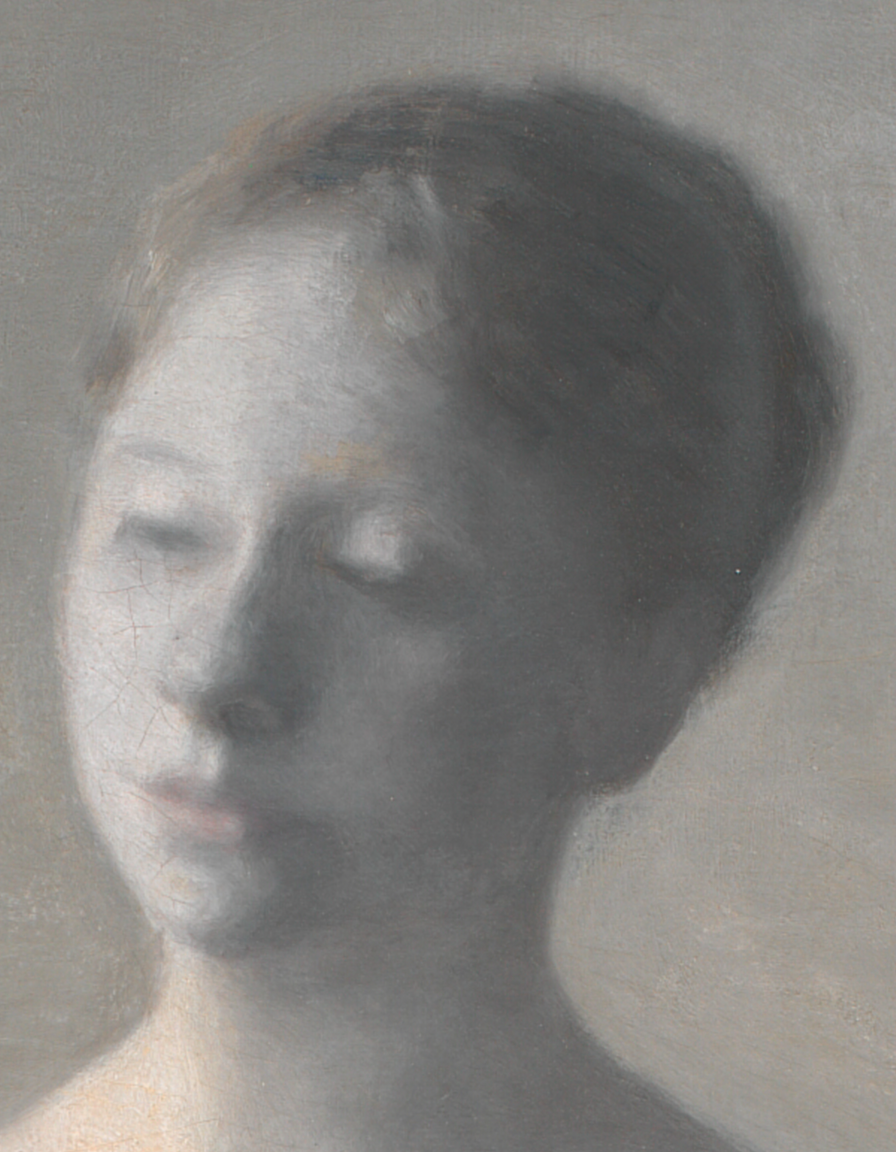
portrait painting, close up, soft diffused light, woman with short dark hair in three-quarter view with downcast gaze, face half in shadow, pale neutral background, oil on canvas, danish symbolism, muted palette